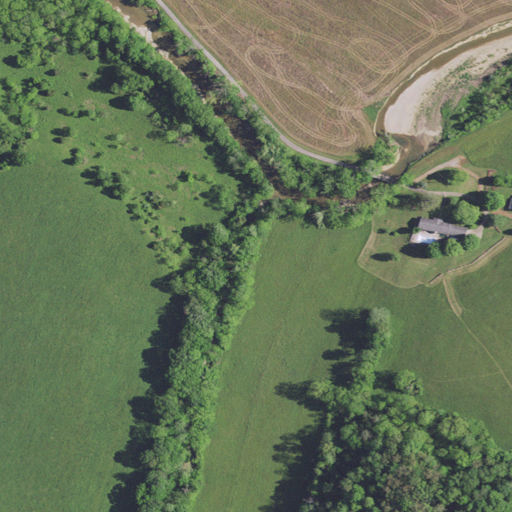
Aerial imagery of valley in Kentucky named Tar Lick Hollow containing pasture, deciduous forest, mixed forest, open development, low intensity development, and medium intensity development